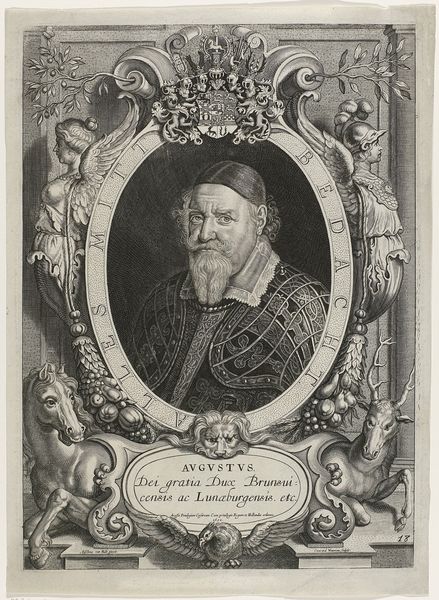
Titel: Portret van August II de Jongere, hertog van Braunschweig-Lüneburg
Künstler: Coenraet Waumans
Standort: Amsterdam
Institution: Rijksmuseum
Schlagwörter: mann, äste, frau, bart, kappe, federn, bildnis, zweige, oval, pferd, pferde, früchte, grafik, graphik, deutsch, druck, stich, helm, wappen, hirsch, löwe, latein, augustus, alles, mitt, bedacht, bert, viten, dei grasia dux bruneui